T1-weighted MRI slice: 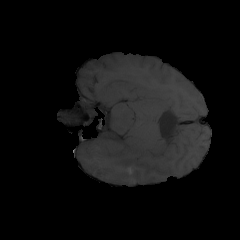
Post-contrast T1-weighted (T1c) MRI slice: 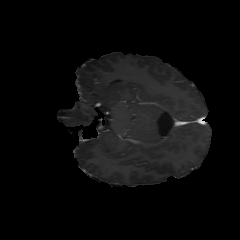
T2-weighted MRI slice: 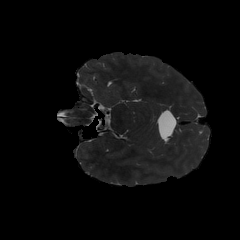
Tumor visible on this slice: no